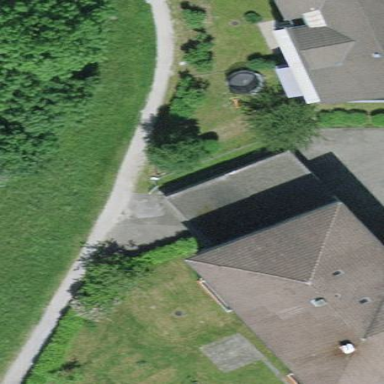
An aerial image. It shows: Garage building.